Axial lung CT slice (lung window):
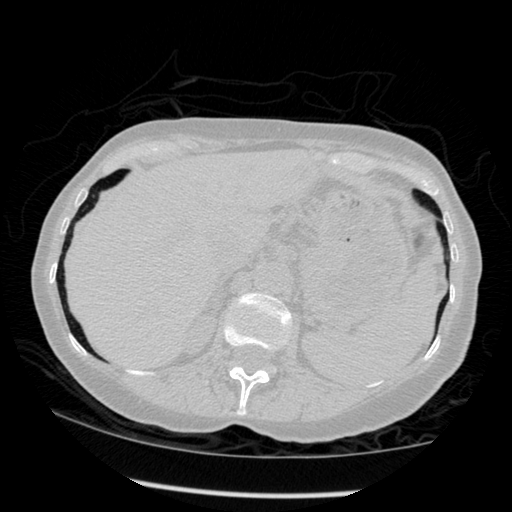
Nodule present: no